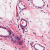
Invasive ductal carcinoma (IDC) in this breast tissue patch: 0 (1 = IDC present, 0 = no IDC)